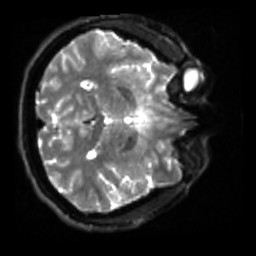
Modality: sbref
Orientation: axial
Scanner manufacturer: siemens
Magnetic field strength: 3 T
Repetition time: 4 s
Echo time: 0.0594 s